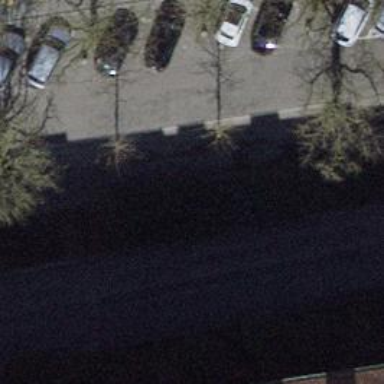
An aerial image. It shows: Tree-lined avenue.